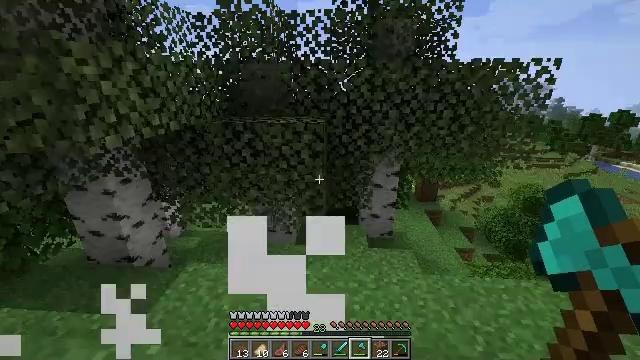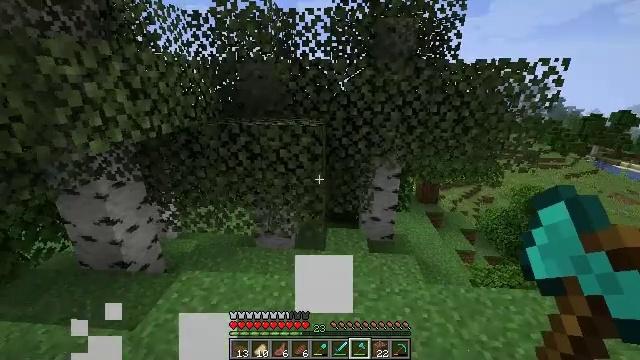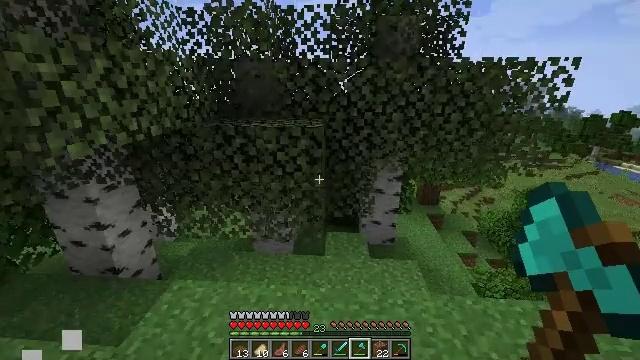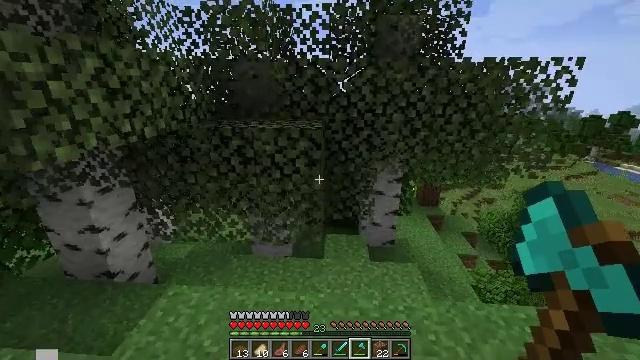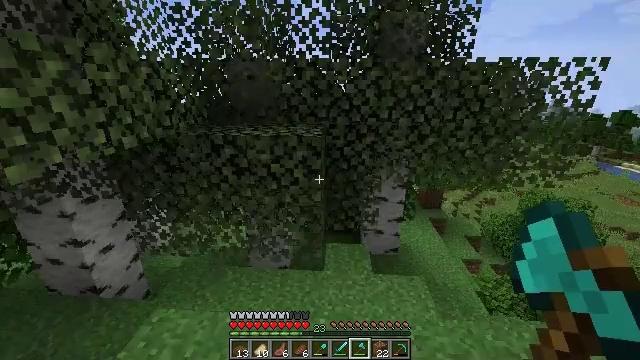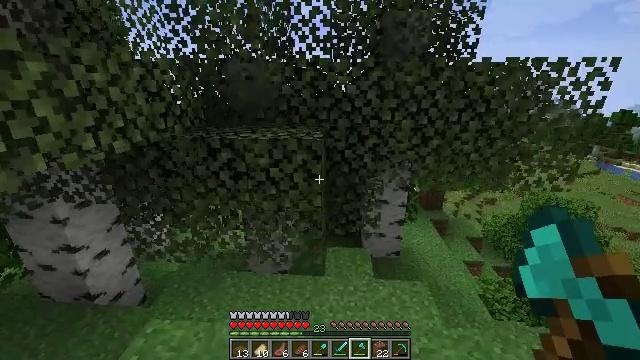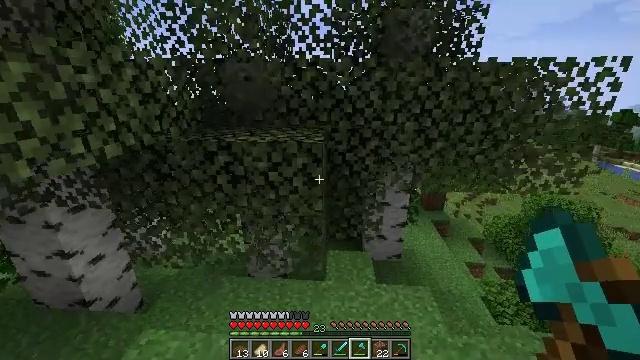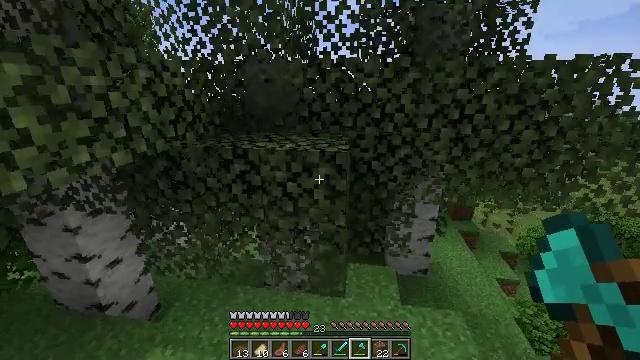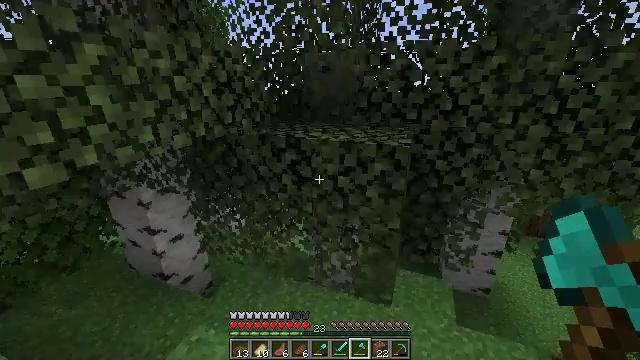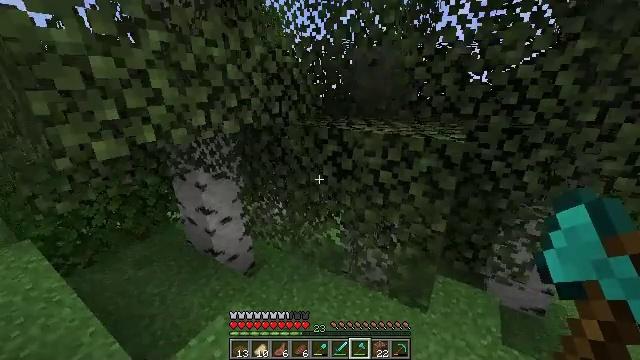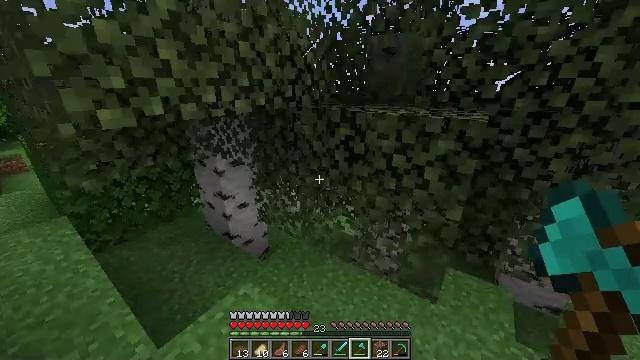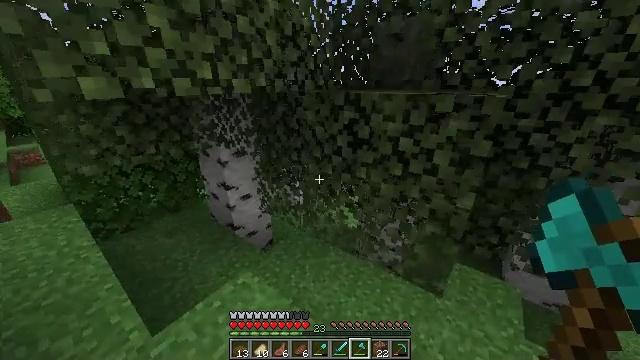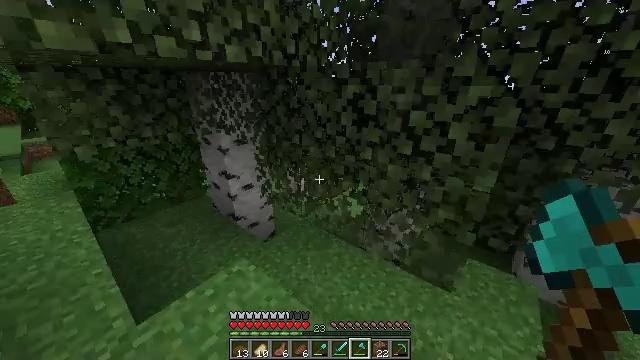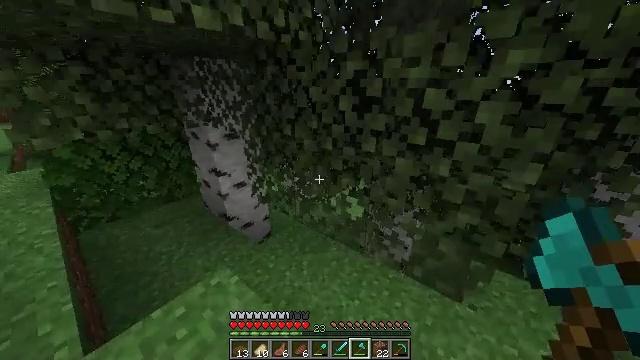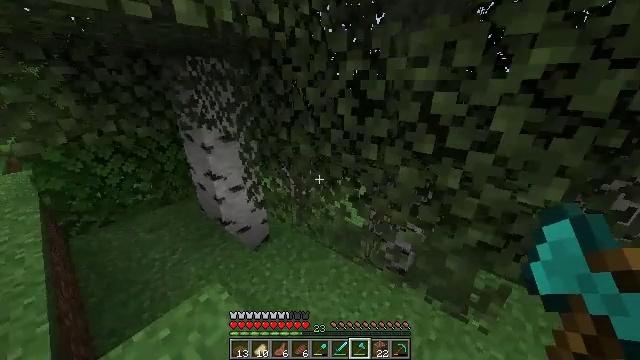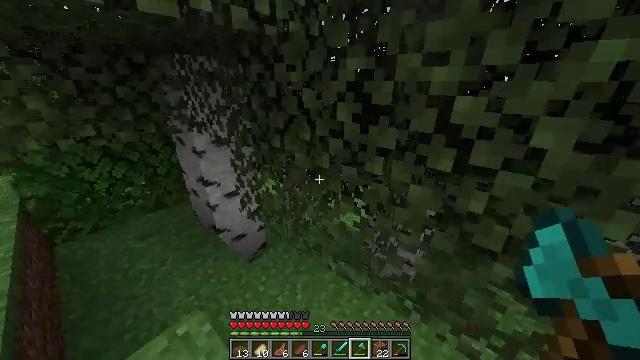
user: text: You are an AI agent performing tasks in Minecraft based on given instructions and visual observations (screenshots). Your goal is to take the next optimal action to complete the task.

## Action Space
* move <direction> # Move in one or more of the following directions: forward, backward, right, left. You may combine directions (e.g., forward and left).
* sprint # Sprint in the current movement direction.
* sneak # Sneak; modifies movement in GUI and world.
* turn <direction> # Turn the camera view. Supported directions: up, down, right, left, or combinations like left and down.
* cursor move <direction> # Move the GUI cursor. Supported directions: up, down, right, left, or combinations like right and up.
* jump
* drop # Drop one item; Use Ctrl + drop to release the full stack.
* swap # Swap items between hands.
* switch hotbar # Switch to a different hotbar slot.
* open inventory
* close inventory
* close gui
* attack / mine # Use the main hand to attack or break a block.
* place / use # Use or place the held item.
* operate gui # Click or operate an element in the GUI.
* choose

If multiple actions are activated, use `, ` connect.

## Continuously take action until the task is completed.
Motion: motion action
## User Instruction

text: Combat the pig.
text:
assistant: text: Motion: move forward
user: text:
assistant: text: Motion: move forward
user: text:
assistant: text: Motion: move forward
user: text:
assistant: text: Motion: move forward
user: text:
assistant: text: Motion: move forward
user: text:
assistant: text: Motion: move forward
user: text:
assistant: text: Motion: move forward, turn left
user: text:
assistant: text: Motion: move forward, sprint, turn left and down
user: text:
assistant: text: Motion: move forward, sprint, turn left
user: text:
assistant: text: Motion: move forward, sprint, turn left and down
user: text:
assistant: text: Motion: move forward, sprint, turn left
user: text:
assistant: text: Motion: move forward, sprint, turn left
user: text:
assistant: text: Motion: move forward, sprint
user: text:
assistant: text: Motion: move forward
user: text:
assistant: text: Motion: move forward
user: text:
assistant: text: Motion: move forward
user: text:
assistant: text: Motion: move forward
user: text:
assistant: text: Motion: move forward, turn left
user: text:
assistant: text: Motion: move forward, turn left
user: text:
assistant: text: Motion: move forward, sprint, turn left
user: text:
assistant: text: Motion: move forward, sprint
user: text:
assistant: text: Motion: move forward, sprint
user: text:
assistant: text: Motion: move forward, sprint, turn left
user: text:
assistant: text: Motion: move forward, sprint
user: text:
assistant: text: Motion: move forward, sprint
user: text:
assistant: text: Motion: move forward
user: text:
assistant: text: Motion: move forward
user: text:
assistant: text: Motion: move forward, turn right
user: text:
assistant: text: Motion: move forward, turn right
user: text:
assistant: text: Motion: move forward, turn right